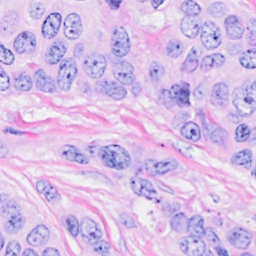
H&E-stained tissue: Breast